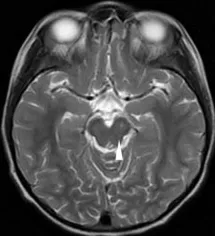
Previous left midbrain lesion has resolved with only a tiny residual of high FLAIR signal corresponding to minimal residual gliosis (arrowhead) (F).
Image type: radiology (mri)